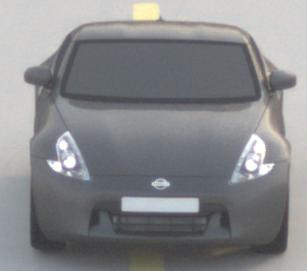
Make: Nissan
Model: 370Z Coupé
Detailed model: 370Z (Z34) Coupé
Model produced from: 2009/12
Model produced until: 2013/03
Doors: 3
Color: gray
Road condition: dry road
Daytime: sunrise or sunset
Contrast: low contrast